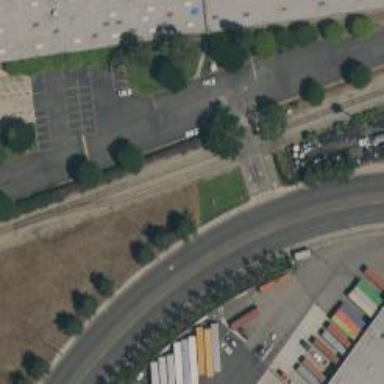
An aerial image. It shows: Unused railway yard.